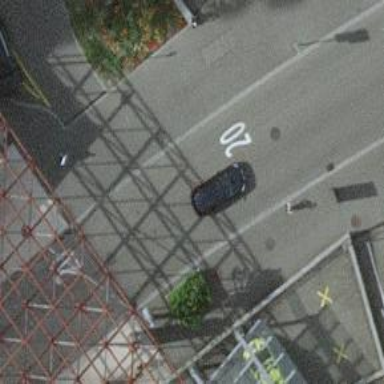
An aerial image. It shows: Living street with asphalt surface. There is separate sidewalk and trolley wires above the road.